Question: In a .NET application I am using 'Microsoft.Office.Interop.MSProject' library to automate and write data to an Ms-Project .Mpp file. There are thousands of tasks and resource assignments that should be created and it takes very long to create them by using methods like 'Assignments.Add', like 10s of minutes in total.
In the below link, there is a very similar problem and the answer mentions that the fastest way to import data to an MS-Project file is to create a map and use "Project Import Wizard". After the answer adds Automating the Wizard is another subject and requires another question, so this is that question; If I create a map and create the data on an Excel or CSV file, how can I automate Project Import Wizard so it imports the data from that file by using a specific map without manual user interference.
<URL>
EDIT :
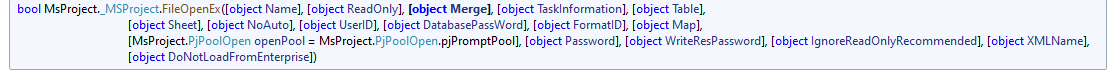
Answer: As long as the map is stored in the global.mpt file, automating the import wizard to create a new project schedule is as simple as using the <URL> method with the map argument. Here is a snipet to get you started; adapt as necessary:
'''
MSProject.Application projectApplication = new MSProject.Application();
object missingValue = System.Reflection.Missing.Value;
projectApplication.FileOpenEx("<your file name here>", false, PjMergeType.pjDoNotMerge,
missingValue, missingValue, missingValue, missingValue, missingValue,
missingValue, missingValue, "<your map name here>",
PjPoolOpen.pjPoolReadOnly, missingValue, missingValue,
missingValue, missingValue, missingValue);
'''
Note: if using the FileOpenEx method to merge data into the active file, be sure the map is in that file. Use the <URL> method if necessary.